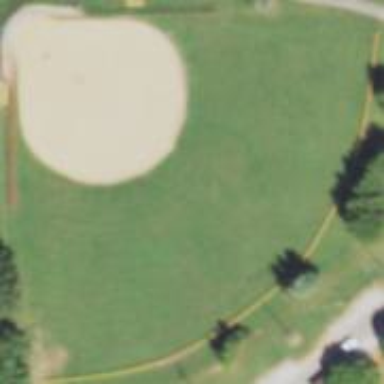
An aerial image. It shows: Baseball or softball pitch for leisure land sports.